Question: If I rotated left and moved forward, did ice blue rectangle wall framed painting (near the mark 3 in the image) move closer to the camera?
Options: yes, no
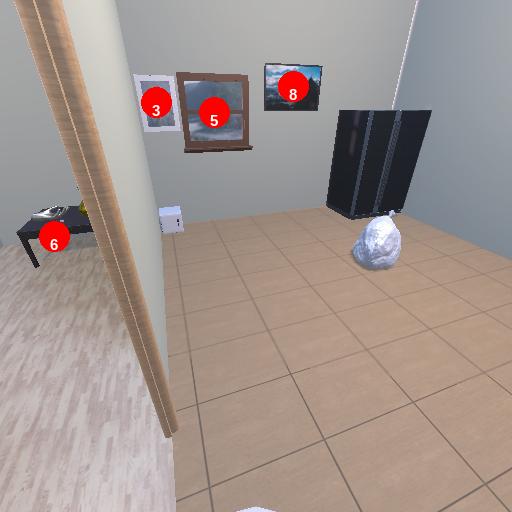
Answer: yes